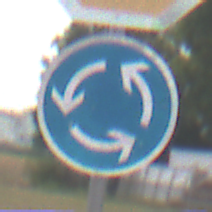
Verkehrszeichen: Kreisverkehr
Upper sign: Stop
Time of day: Midday
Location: Outdoor (Suburban)
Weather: Overcast
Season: NotSpecified
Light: Natural